Aerial crown-view tile of a tropical tree (Barro Colorado Island, Panama), acquired 20240716:
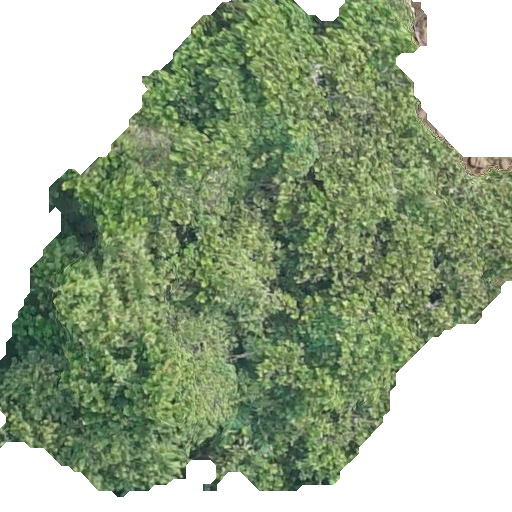
Species: Anacardium excelsum
GBIF accepted scientific name: Anacardium excelsum
Crown area: 278.447 m²